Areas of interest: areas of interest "Industrial"
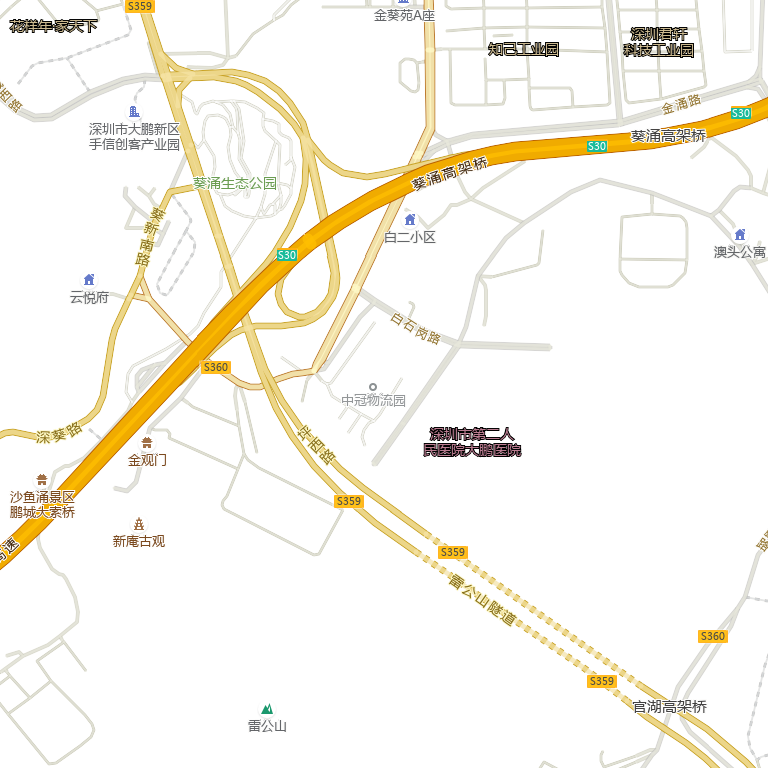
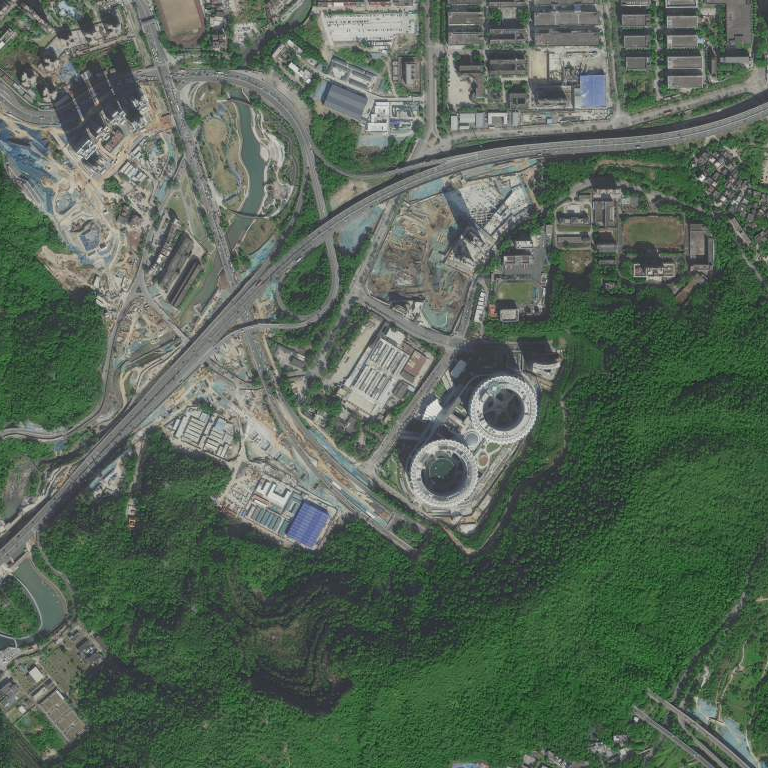